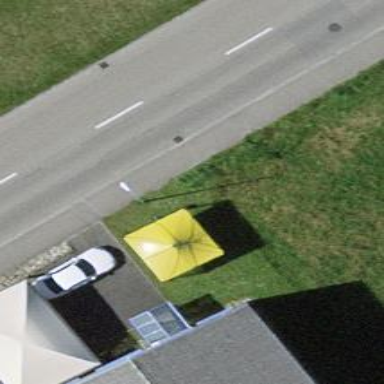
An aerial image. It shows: Bus stop with platform for public transport.